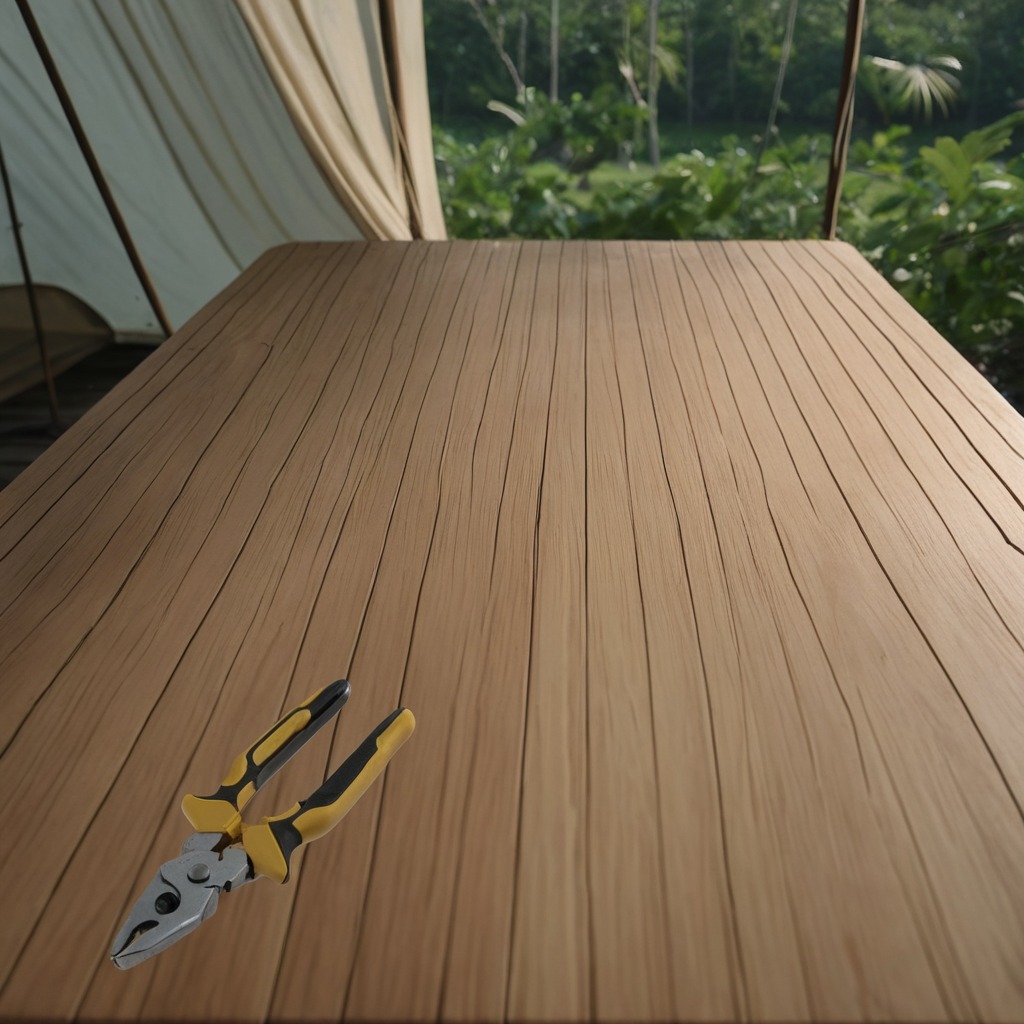
A plier is lying on the wooden table in a jungle field workshop tent.